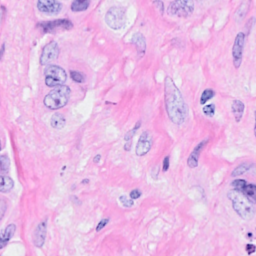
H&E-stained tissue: Breast